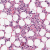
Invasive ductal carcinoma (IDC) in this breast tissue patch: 1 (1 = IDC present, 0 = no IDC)